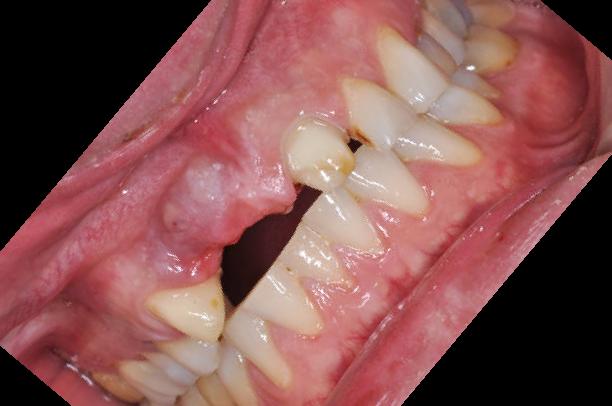
Condition: Gingivitis